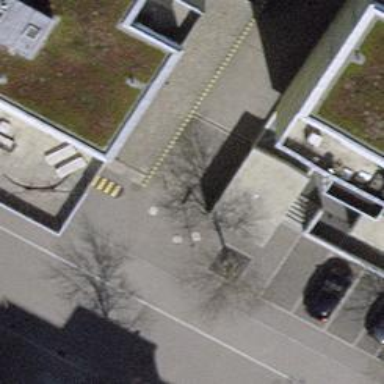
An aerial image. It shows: Bollard.